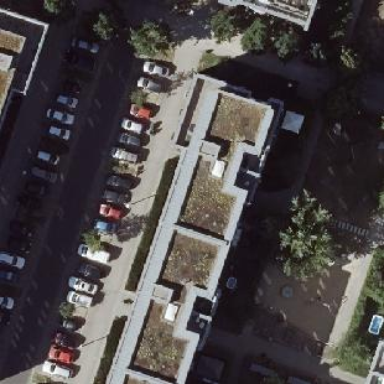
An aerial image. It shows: Building with apartments and flat roof.